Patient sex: M
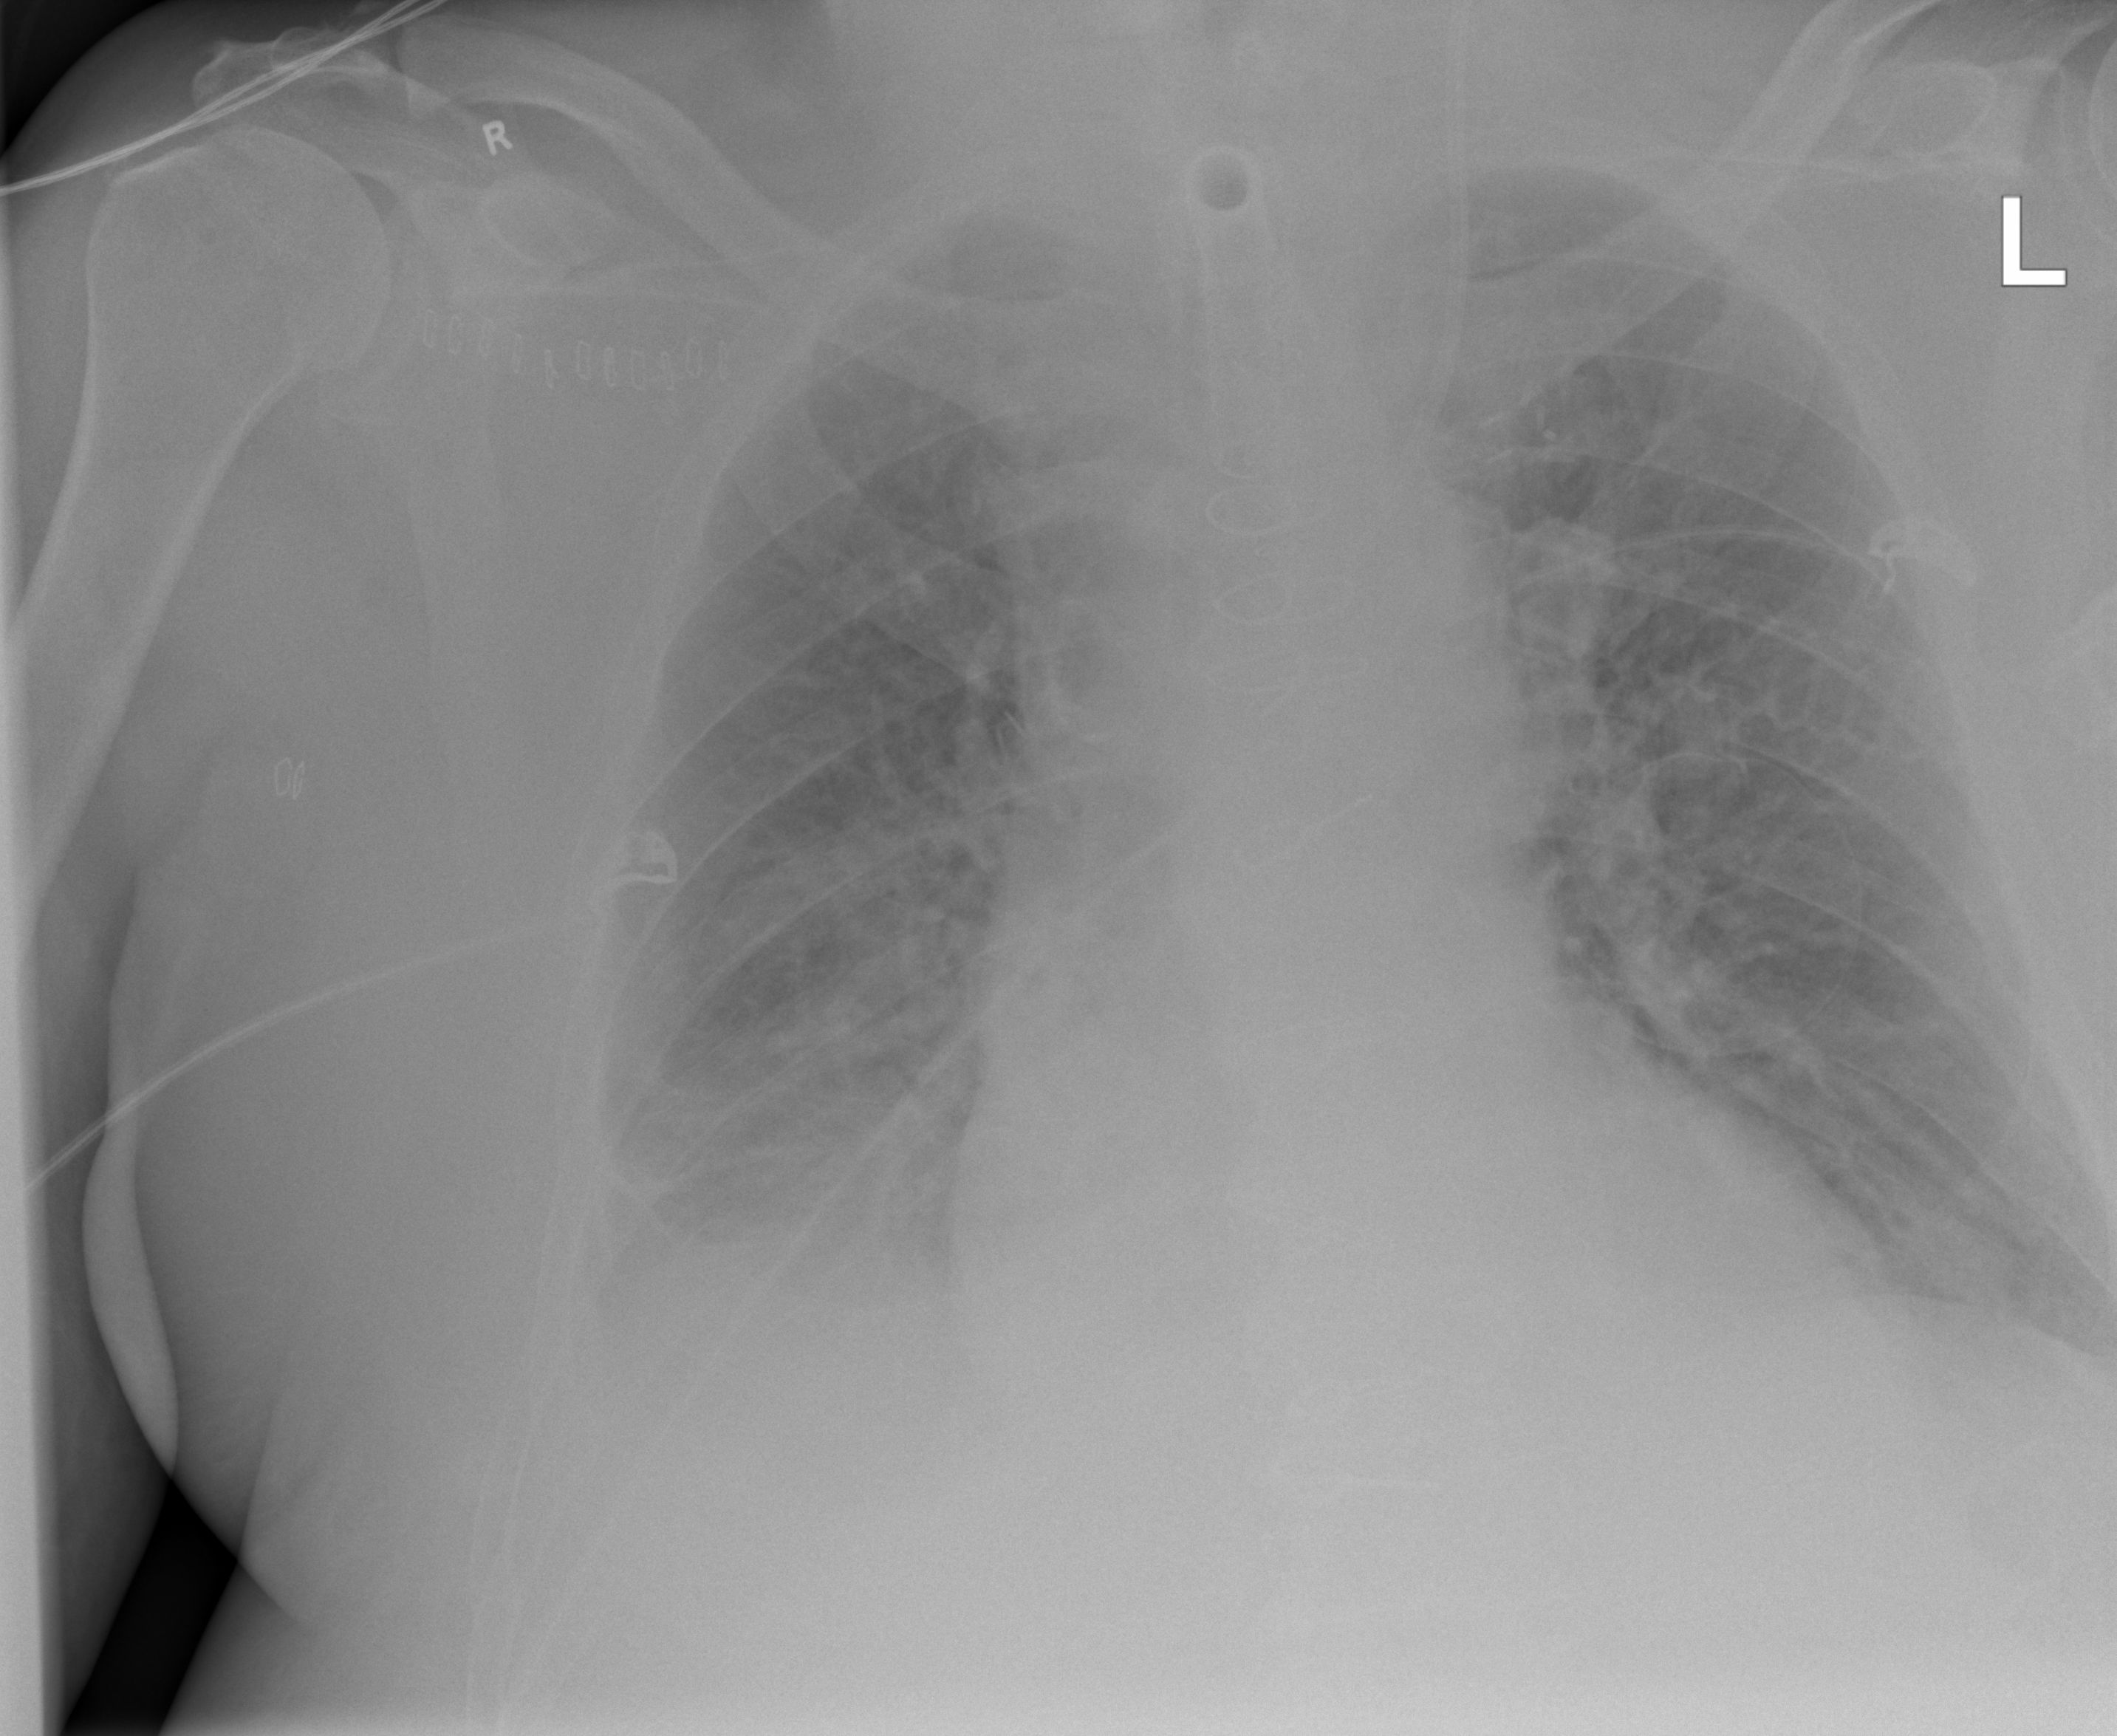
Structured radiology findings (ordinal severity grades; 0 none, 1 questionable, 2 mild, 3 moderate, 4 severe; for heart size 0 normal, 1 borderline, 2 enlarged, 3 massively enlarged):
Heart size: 2
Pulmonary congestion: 2
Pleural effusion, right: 2
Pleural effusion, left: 0
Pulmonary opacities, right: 2
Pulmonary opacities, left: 0
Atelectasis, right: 3
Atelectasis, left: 0